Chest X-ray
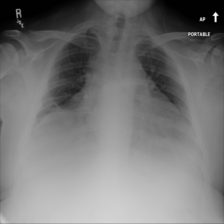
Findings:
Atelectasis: positive
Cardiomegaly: negative
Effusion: negative
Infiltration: negative
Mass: negative
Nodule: negative
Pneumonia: negative
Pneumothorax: negative
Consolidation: negative
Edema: negative
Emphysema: negative
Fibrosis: negative
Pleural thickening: negative
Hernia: negative